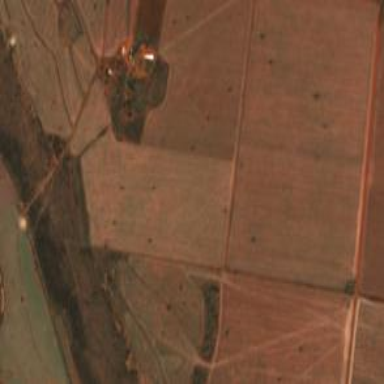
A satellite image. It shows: Farmland used for producing crops.